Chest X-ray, PA view. Patient: 36 years old, sex M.
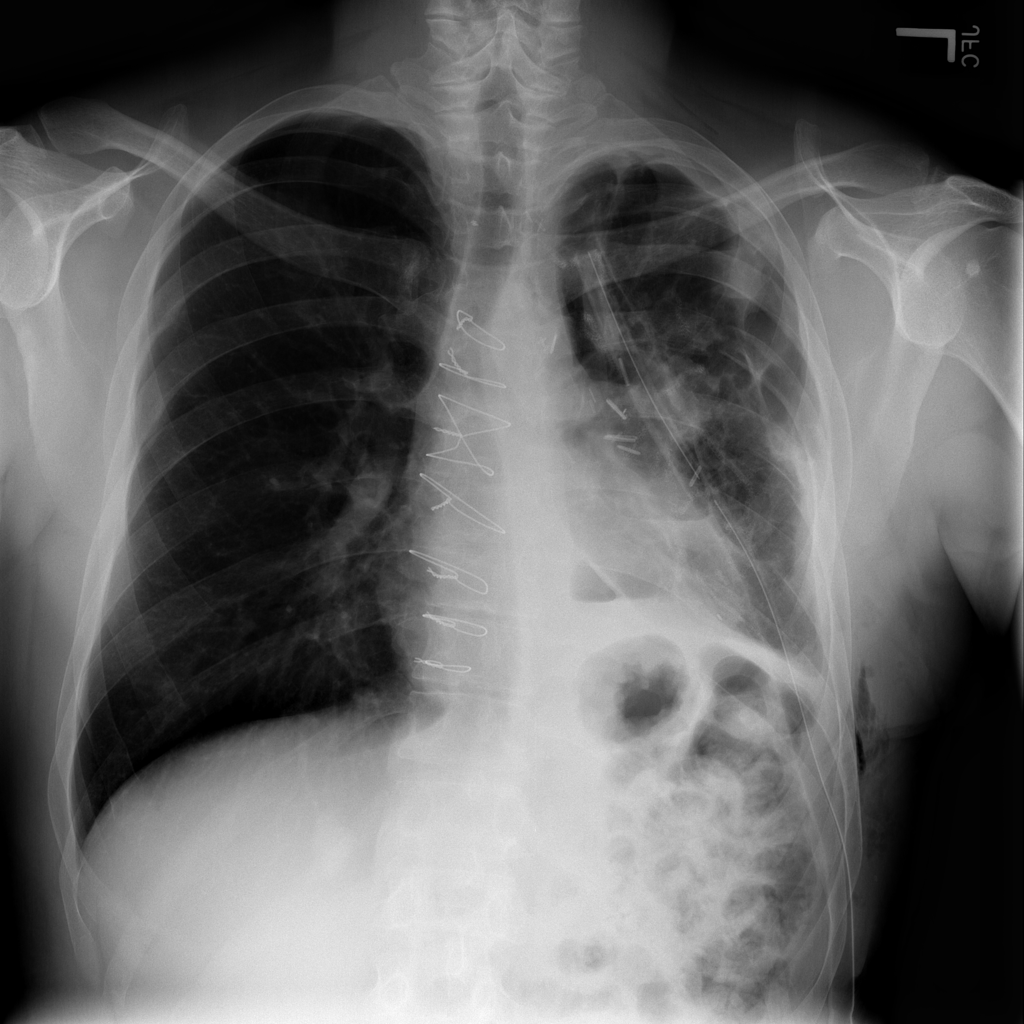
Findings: No Finding